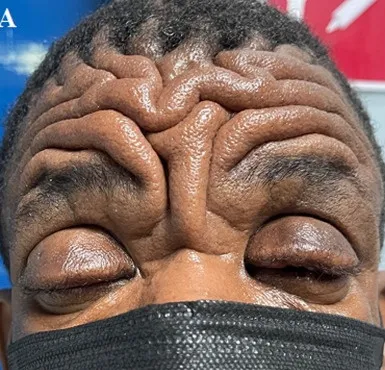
Pre-ptosis repair.
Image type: medical_photograph (other_medical_photograph)